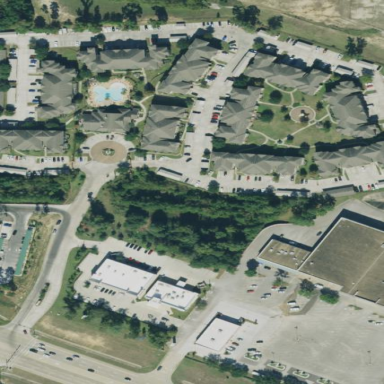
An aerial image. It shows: Residential area with apartments.